Field crop: tomato
Growth stage: 1
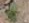
Species: solanum